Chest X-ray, AP view. Patient: 27 years old, sex M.
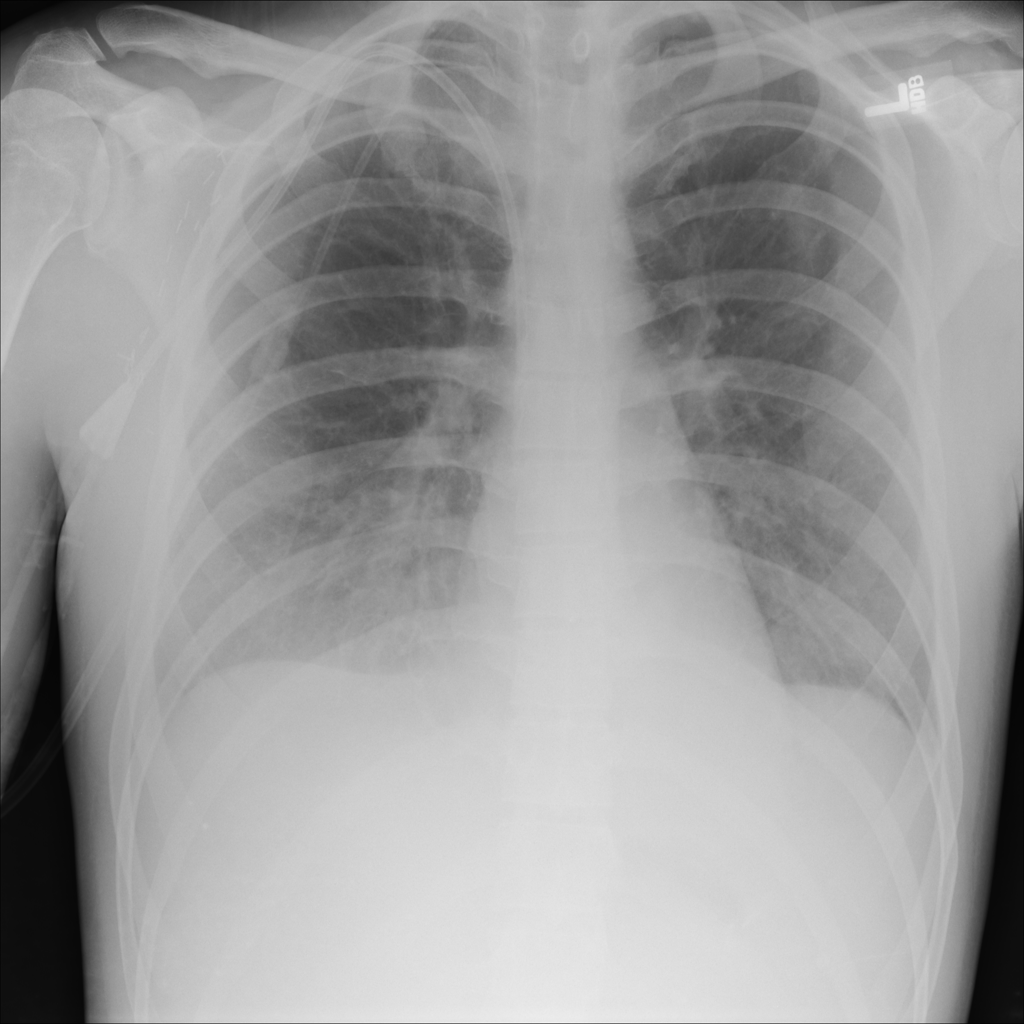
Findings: Edema, Effusion, Infiltration